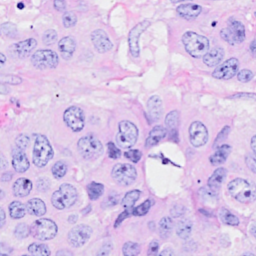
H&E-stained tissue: Breast